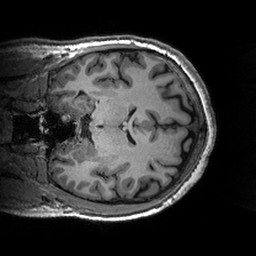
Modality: T1w
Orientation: coronal
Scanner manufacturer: siemens
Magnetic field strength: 3 T
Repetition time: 2.53 s
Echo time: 0.00288 s